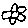
Label: flower